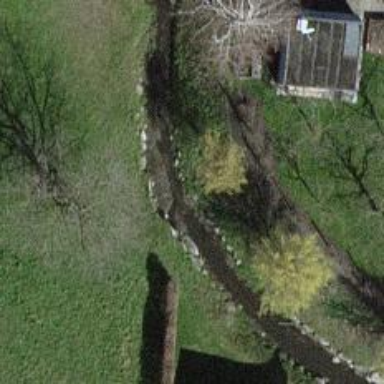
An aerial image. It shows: Culvert tunnel crossing ditch waterway.